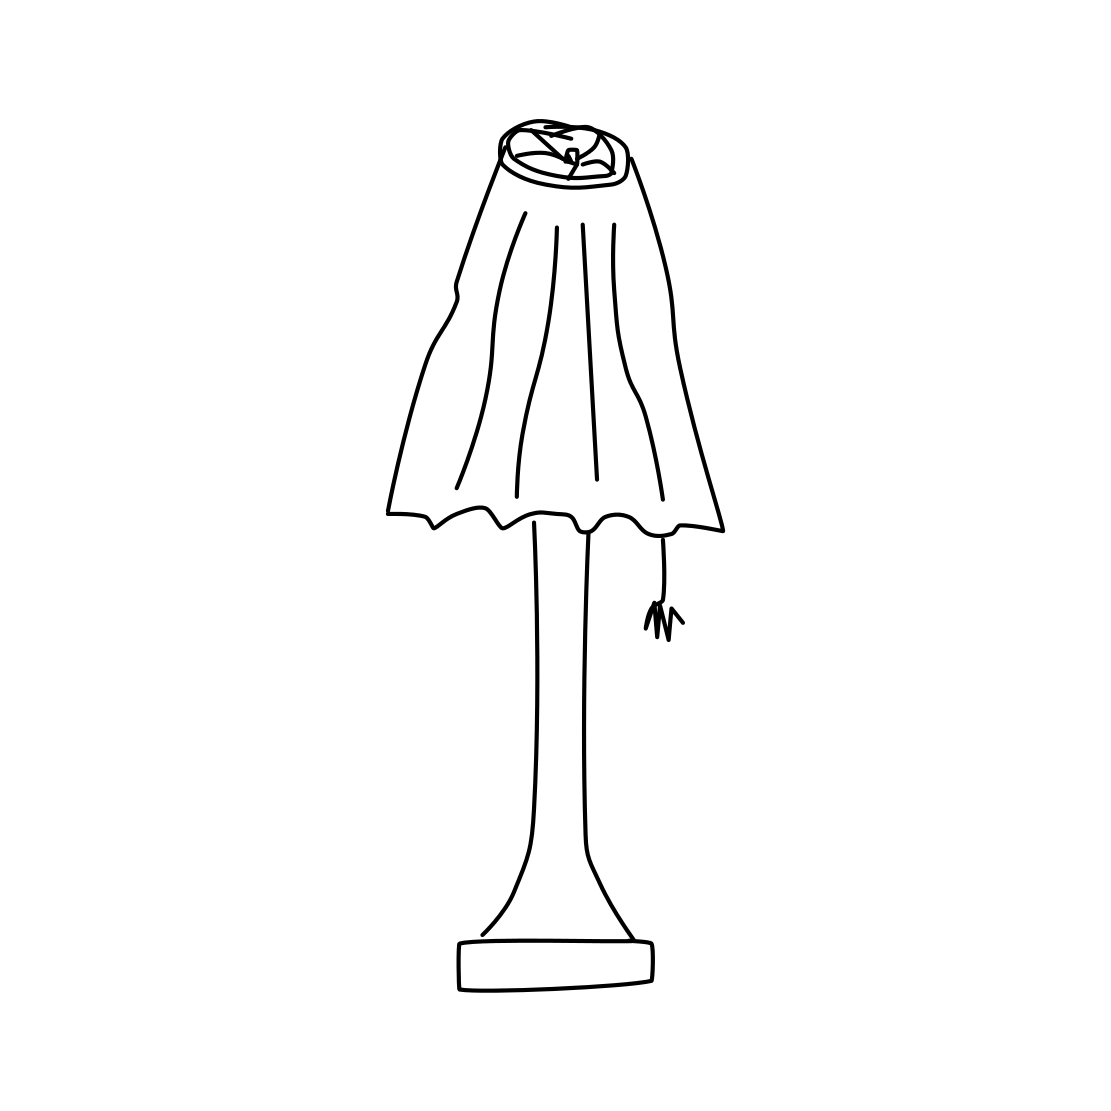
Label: tablelamp